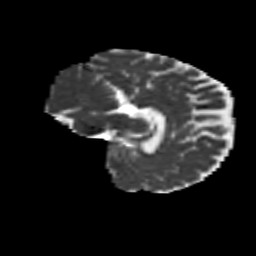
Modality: MD
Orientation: sagittal
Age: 52
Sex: female
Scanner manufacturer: siemens
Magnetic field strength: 3 T
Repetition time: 8.6 s
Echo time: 0.095 s